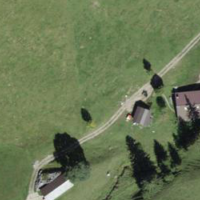
EUNIS habitat code: 24
Species observed at this site:
Sambucus racemosa
Sorbus aucuparia